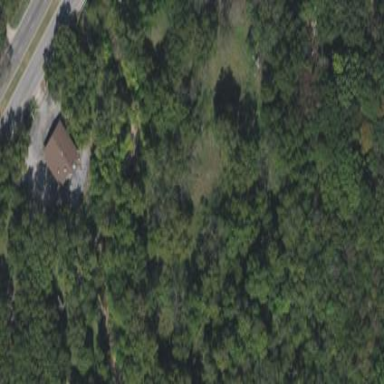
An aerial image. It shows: Forest area with grass zoning.